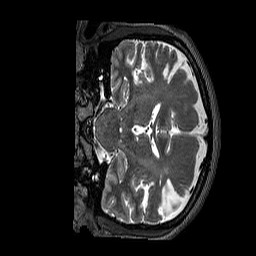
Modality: T2w
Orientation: coronal
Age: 39
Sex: female
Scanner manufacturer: siemens
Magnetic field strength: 3 T
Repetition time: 3.2 s
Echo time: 0.567 s